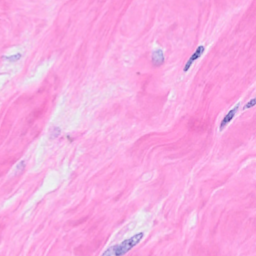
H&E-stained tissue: Breast